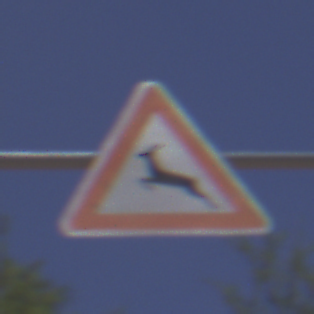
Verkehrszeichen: WildwechselRechts
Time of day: Midday
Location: Outdoor (RoadRail)
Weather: Clear
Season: NotSpecified
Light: Natural